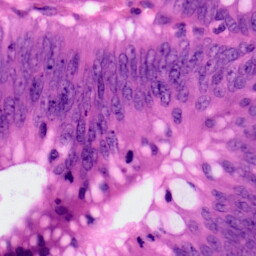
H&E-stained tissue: Colon